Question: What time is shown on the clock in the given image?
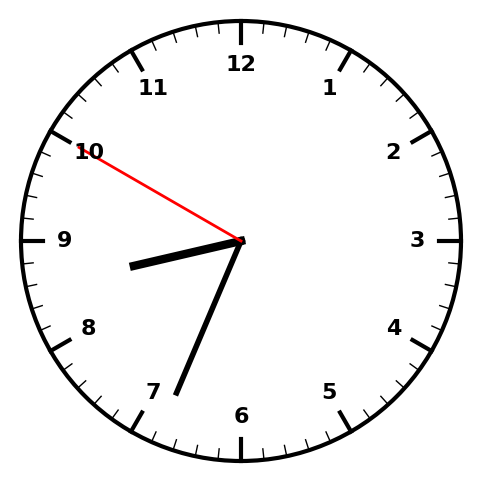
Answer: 08:33:50